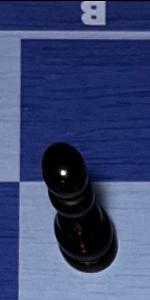
Label: Pawn_Black